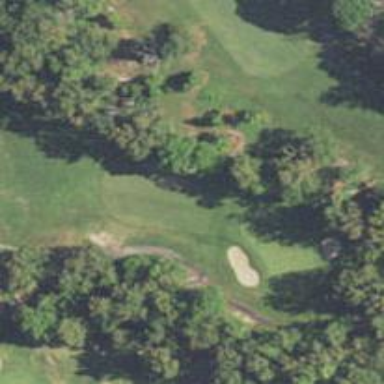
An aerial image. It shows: Golf hole.